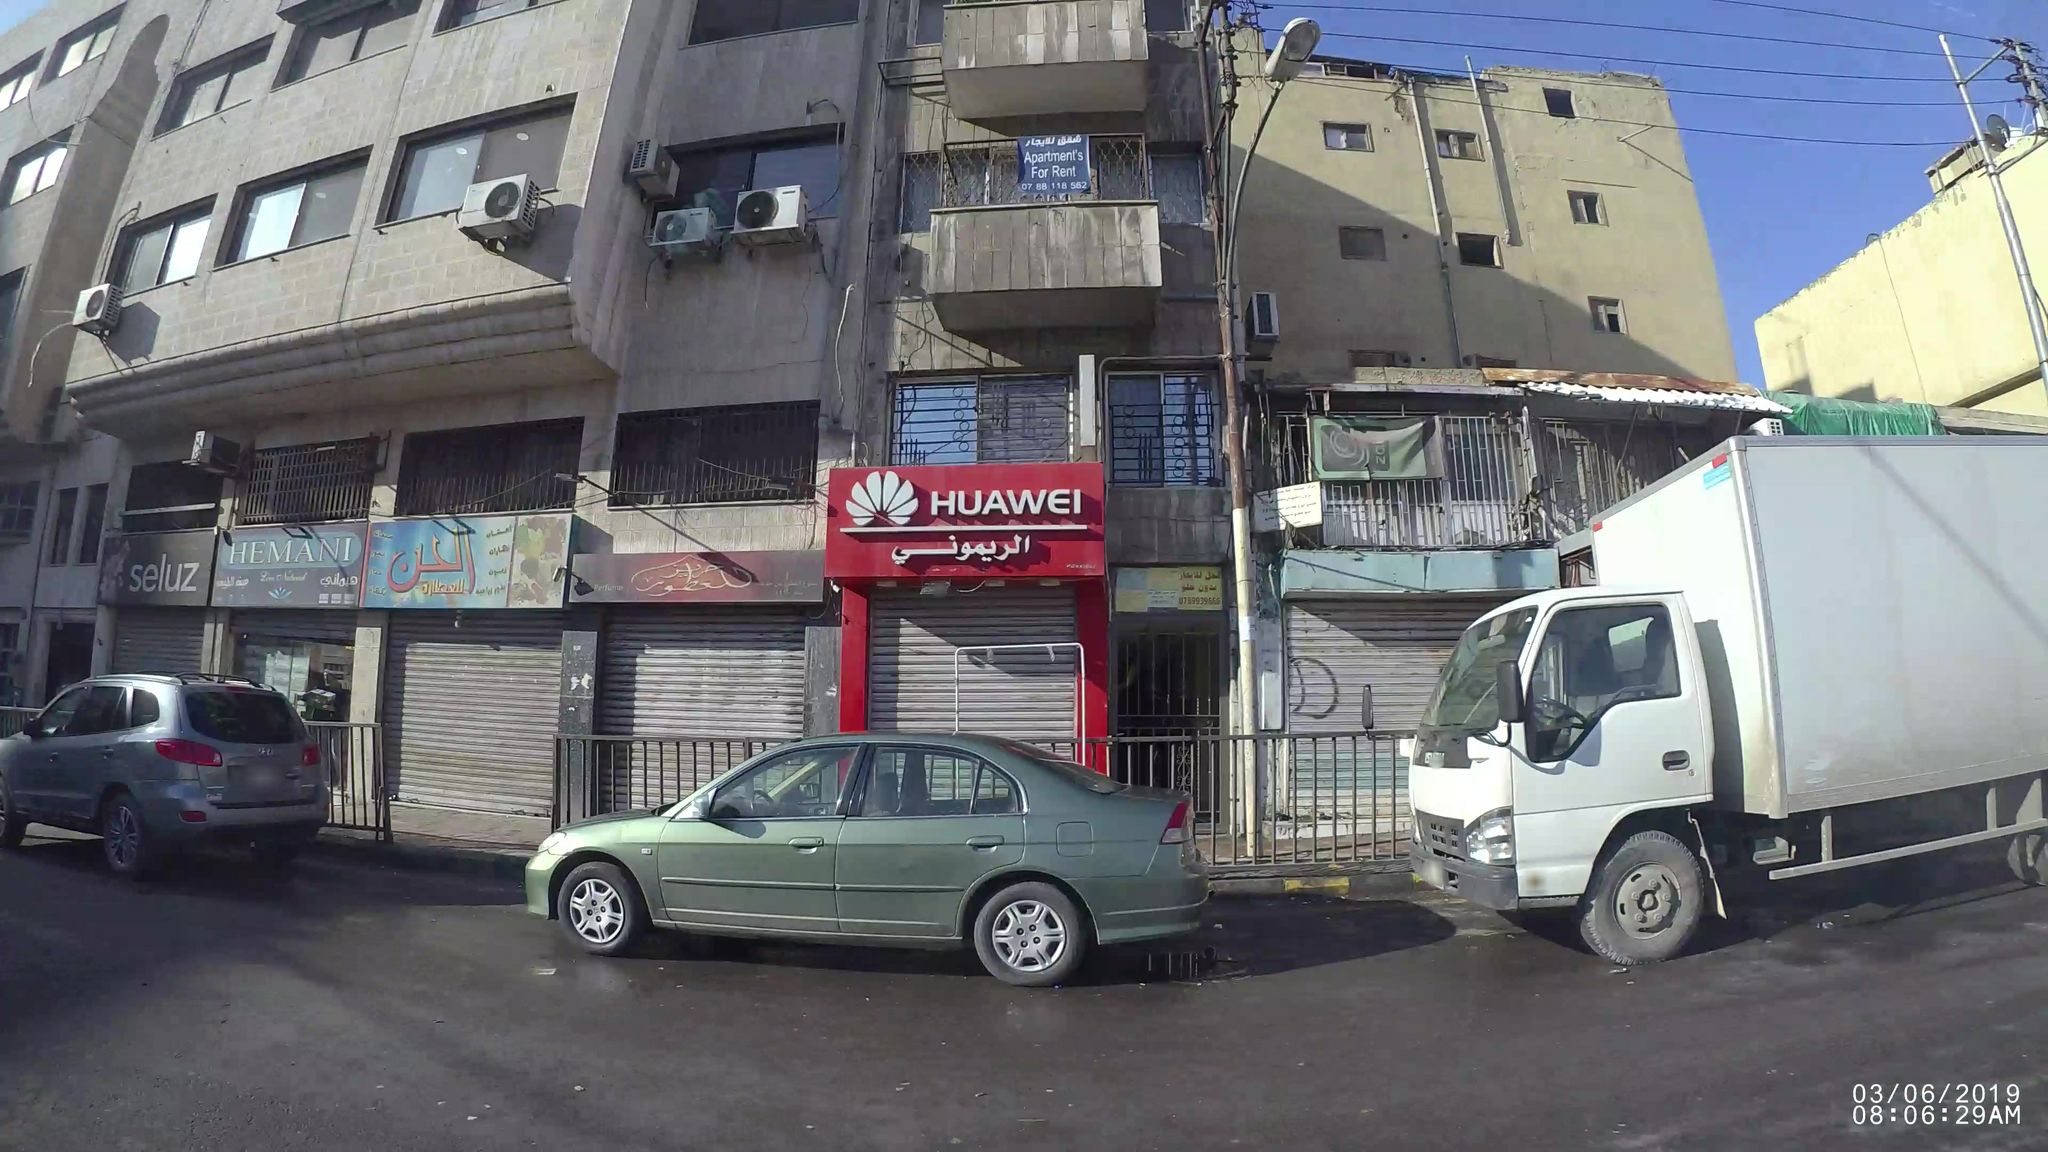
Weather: snowy
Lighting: day
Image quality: good
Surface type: walking surface
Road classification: primary_link, secondary
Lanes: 2
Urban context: urban centre
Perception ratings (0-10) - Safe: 0.82, Lively: 2.28, Beautiful: 1.88, Boring: 6.53, Depressing: 8.85, Wealthy: 1.4